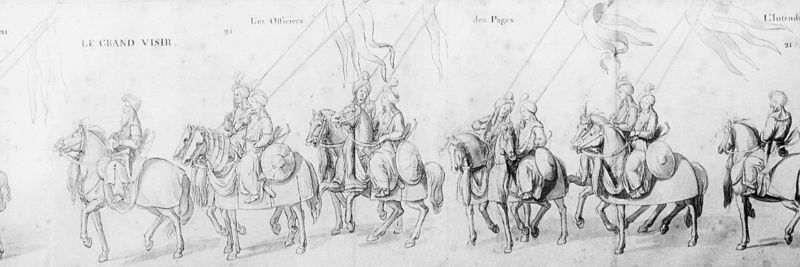
Titel: Der Große Visir
Künstler: Jaques Carrey
Institution: Athen, Gennadius Bibliothek
Schlagwörter: feder, kampf, frauen, menschen, frankreich, hüte, männer, skizze, zeichnung, bart, bärte, federn, pferd, pferde, reiter, ausritt, ritt, schrift, papier, fahnen, stab, fahne, zug, grafik, französisch, banner, soldaten, schild, orient, militär, schilder, schwarzweiß, schwert, uniform, waffen, offizier, ritter, rüstung, sieg, wappen, helme, pfer, krieger, artillerie, speer, speere, flaggen, parade, turban, gespräche, perser, turbane, offiziere, paare, formation, schilde, truppe, grafit, türken, pagen, wesir, page, satteldecken, turbahn, chwert, reiterzug, visir, großwesir, großvesir, großvisir, dienstgrade, pages, le grand visir